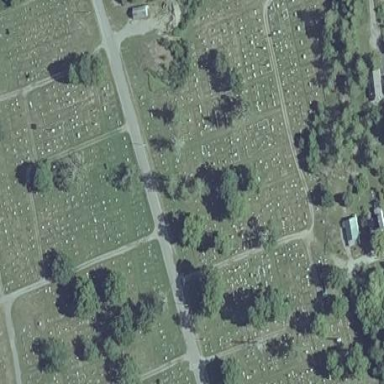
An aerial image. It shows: Cemetery or graveyard.